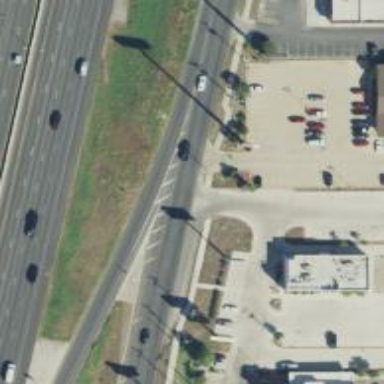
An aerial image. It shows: Secondary road with frontage road.